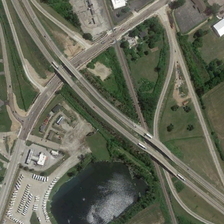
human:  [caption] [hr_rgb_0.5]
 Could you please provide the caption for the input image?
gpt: many green trees and a pond are near a viaduct .

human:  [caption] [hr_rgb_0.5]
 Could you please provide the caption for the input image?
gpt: many green trees and a pond are near a viaduct .

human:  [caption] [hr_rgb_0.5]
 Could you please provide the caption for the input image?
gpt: the side of the road was a lake .

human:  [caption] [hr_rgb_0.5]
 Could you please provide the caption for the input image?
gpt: the ease of the road is surrounded by land .

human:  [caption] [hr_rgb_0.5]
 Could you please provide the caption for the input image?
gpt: the ease of the road is surrounded by land .